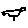
Label: bird